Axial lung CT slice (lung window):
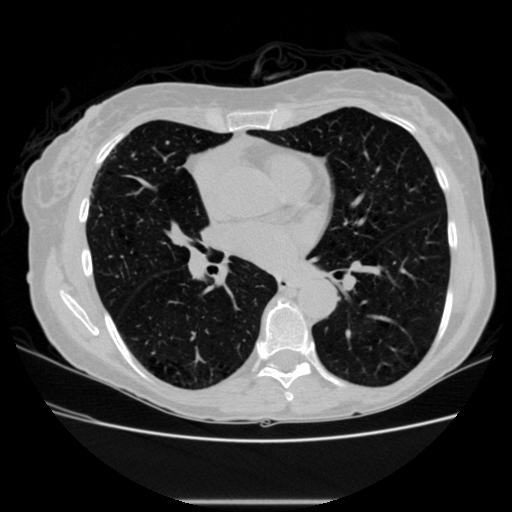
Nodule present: no